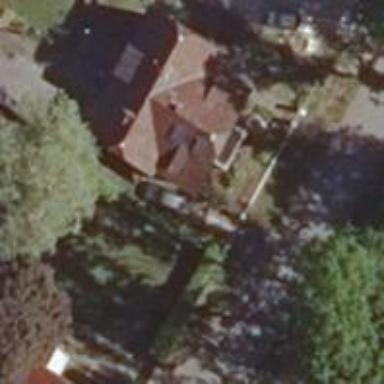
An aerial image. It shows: Detached building.